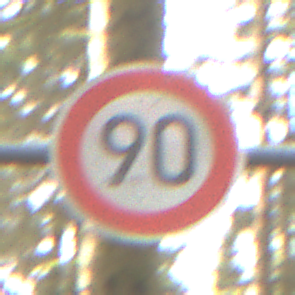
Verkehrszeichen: Geschwindigkeit90
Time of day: MorningAfternoon
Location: Outdoor (Nature)
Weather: Overcast
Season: Winter
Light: Natural